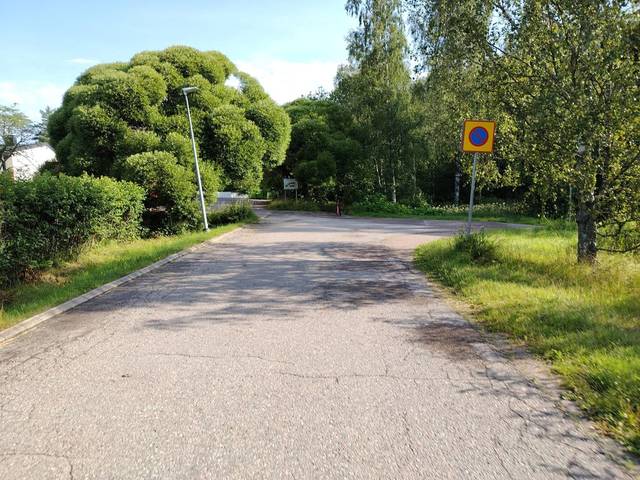
Region: Finland
Coordinates: 60.184, 24.764